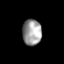
Tissue: prostate
Cell type: T cells
Senescence score: 0.7677
Nuclear area (px): 489
Mean DAPI intensity: 155.448